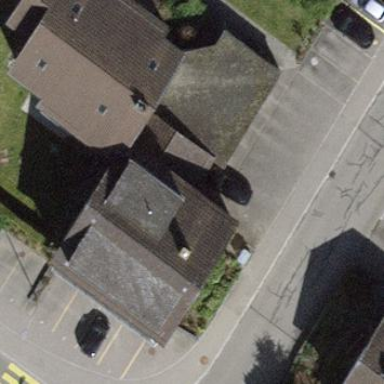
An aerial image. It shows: Building with tile roof.